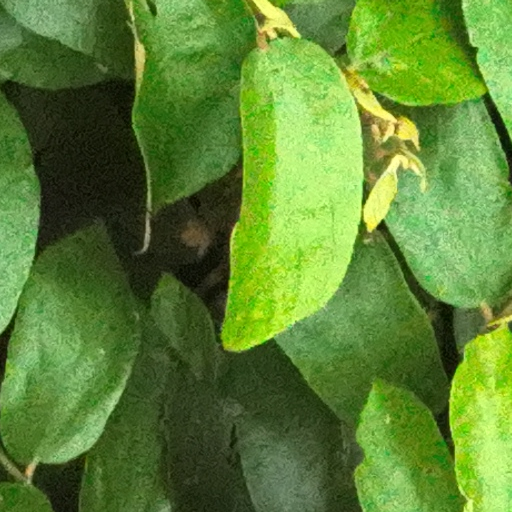
Species: Luehea seemannii
GBIF accepted scientific name: Luehea seemannii
Crown area (m\u00b2): 198.705